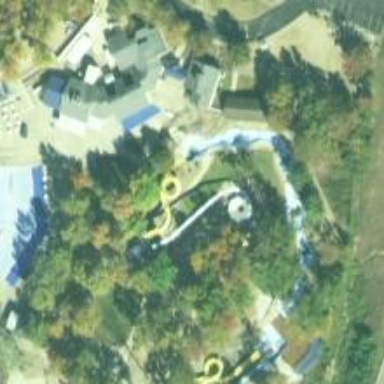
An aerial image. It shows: Water slide attraction.